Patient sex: F
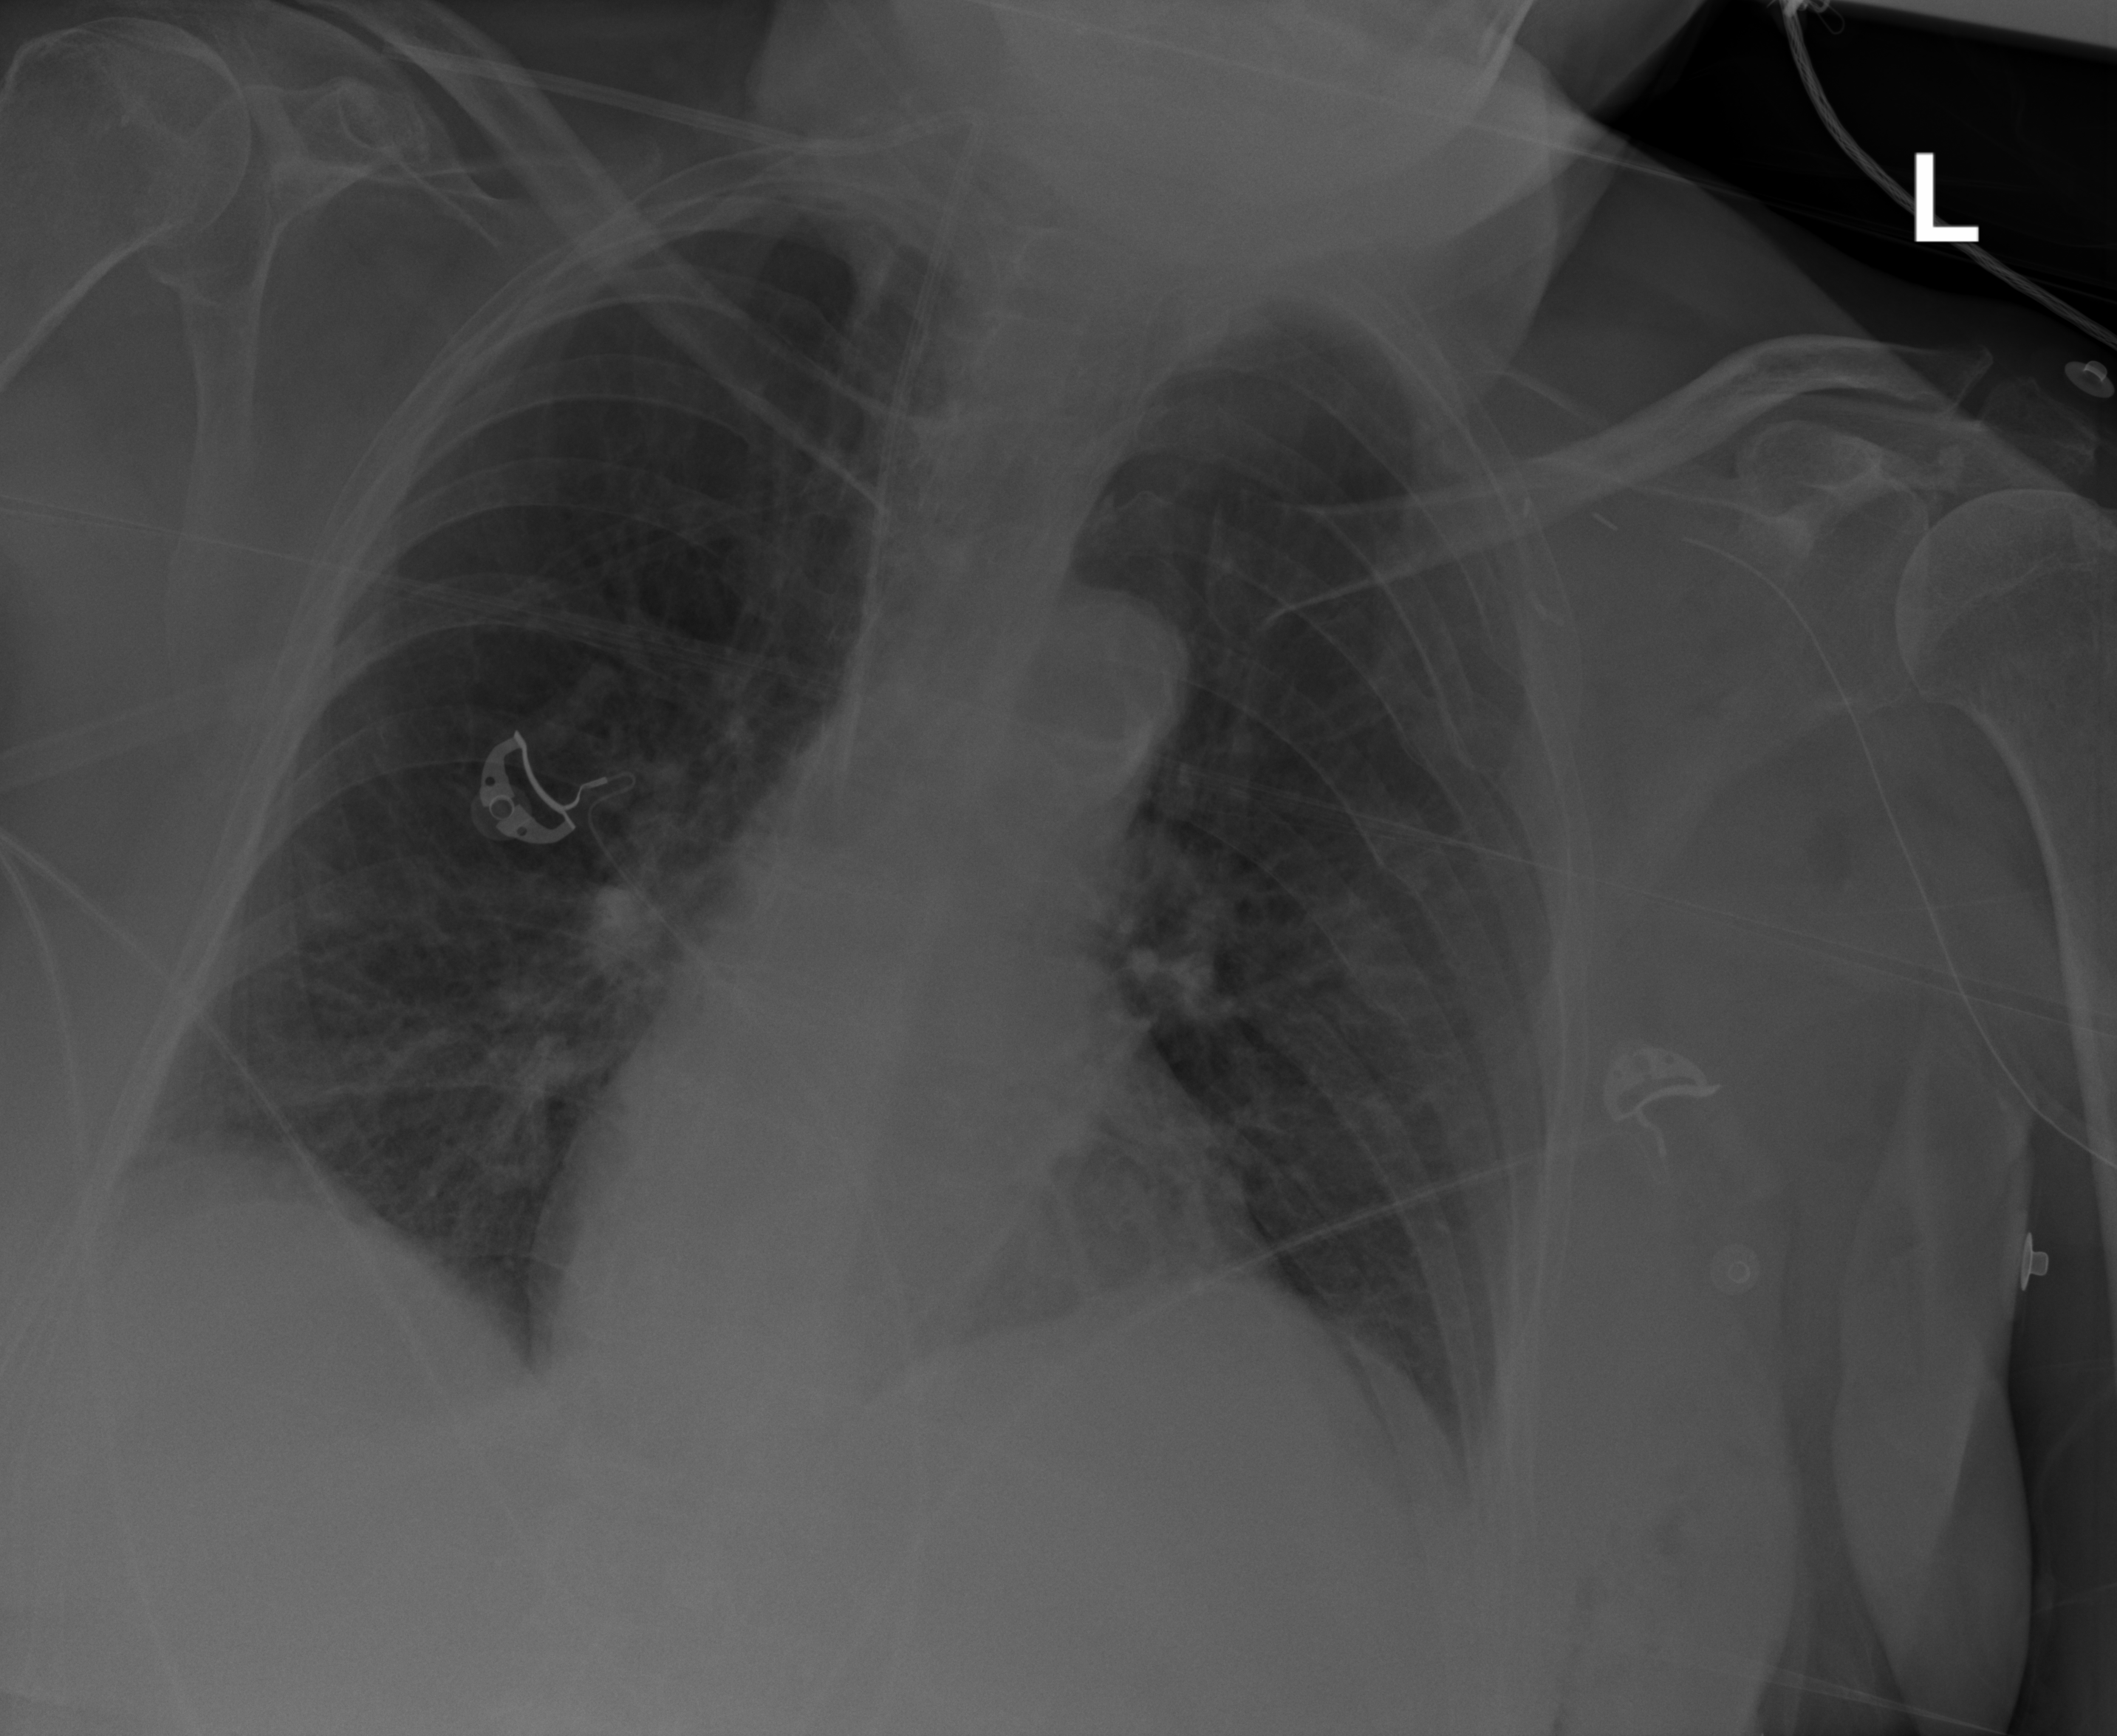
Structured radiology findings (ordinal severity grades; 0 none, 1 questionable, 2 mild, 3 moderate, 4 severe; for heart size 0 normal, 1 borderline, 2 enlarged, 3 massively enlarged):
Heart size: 1
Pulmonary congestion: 0
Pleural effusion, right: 0
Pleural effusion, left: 0
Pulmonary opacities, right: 0
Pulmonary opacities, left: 0
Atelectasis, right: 0
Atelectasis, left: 0